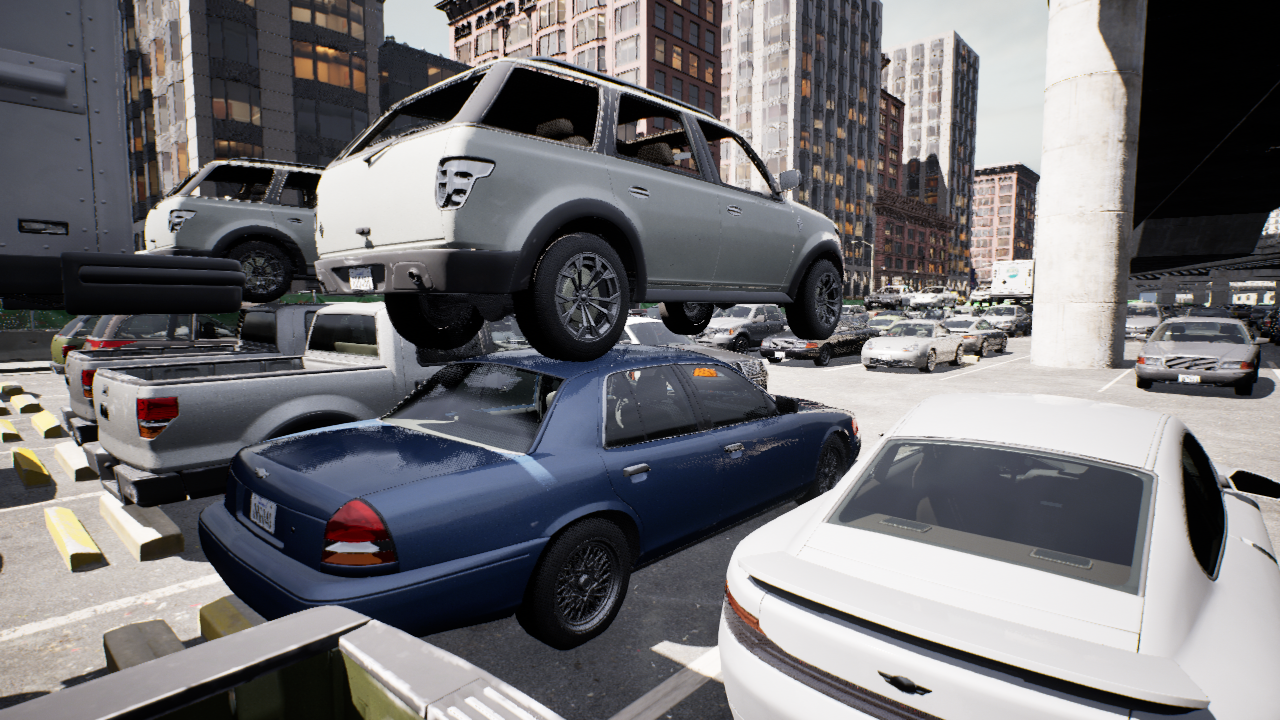
Venue: arterial
Lighting: clear day
Vehicle rig: sedan